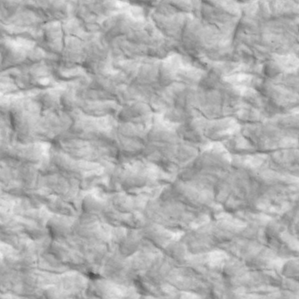
Label: non_frost